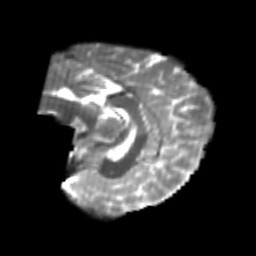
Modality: T2w
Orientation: sagittal
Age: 25
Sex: female
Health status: healthy
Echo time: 0.074 s